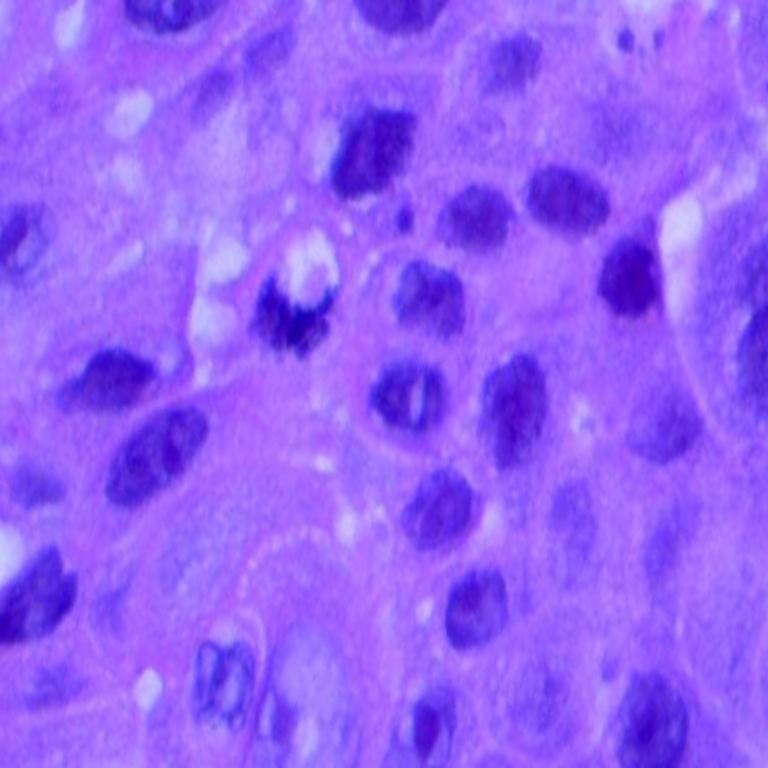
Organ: lung
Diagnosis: squamous carcinomas